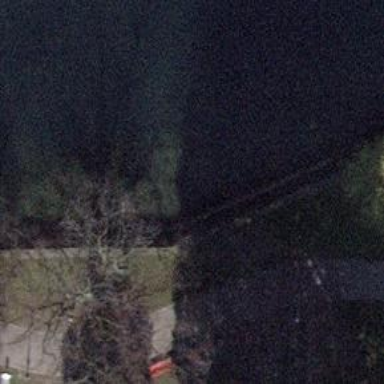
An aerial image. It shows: Retaining wall.